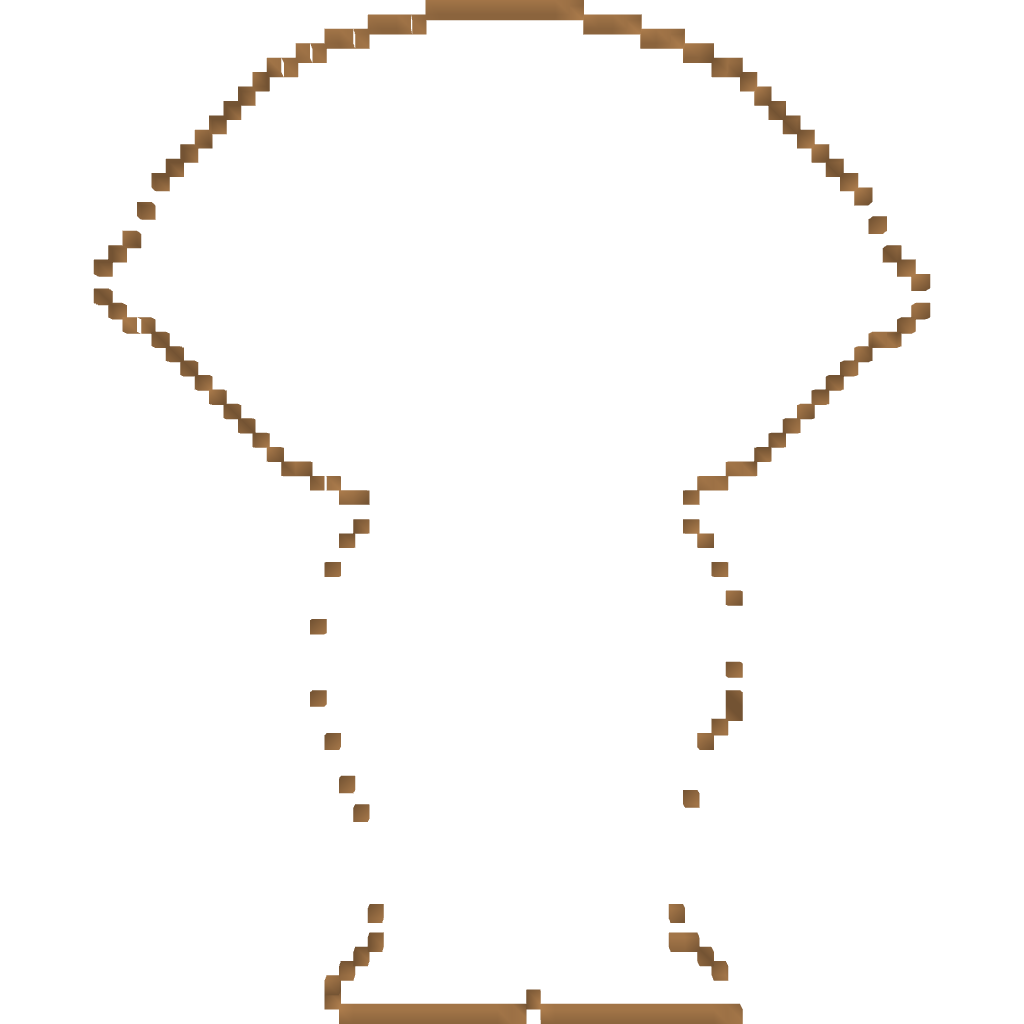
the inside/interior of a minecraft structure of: Stewie!